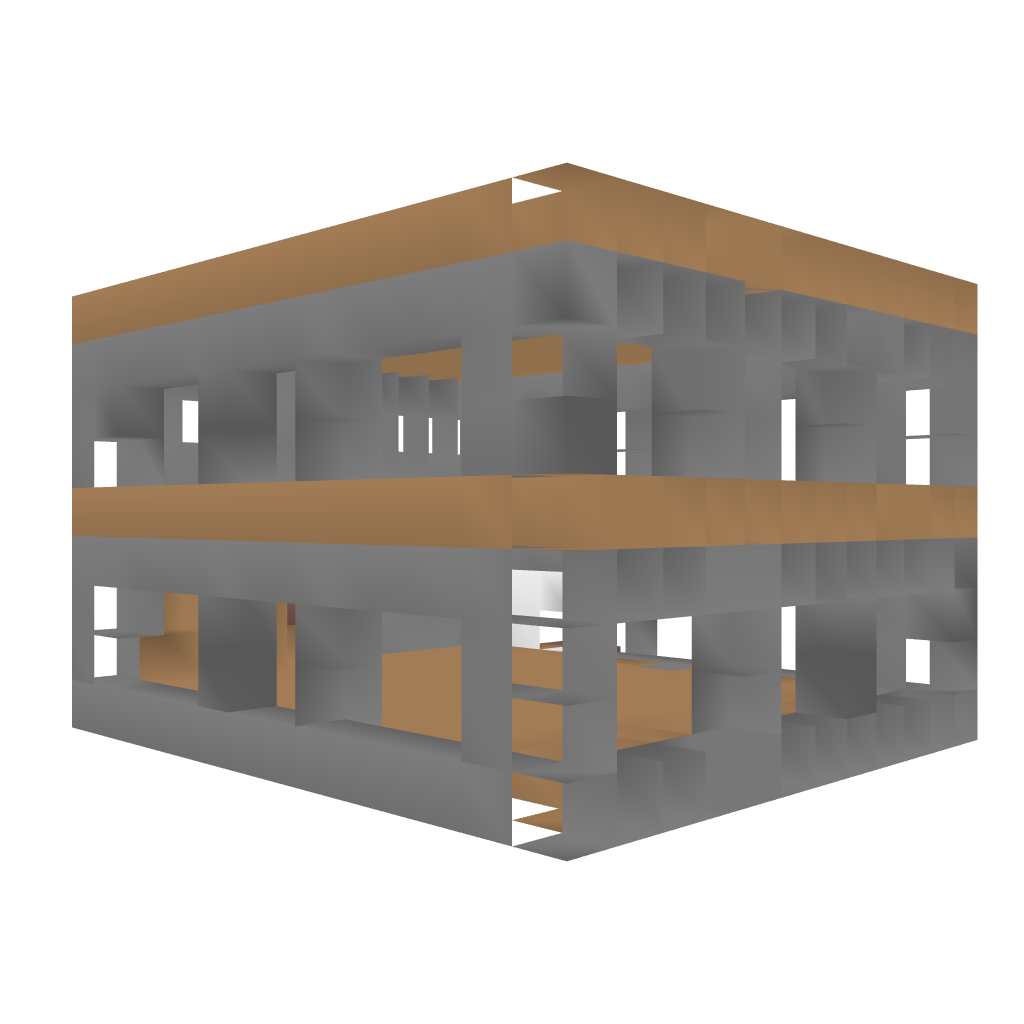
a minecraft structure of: boring brick building bad low quality